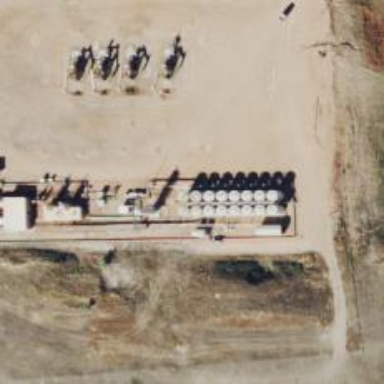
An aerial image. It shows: Storage tank with man-made structure.